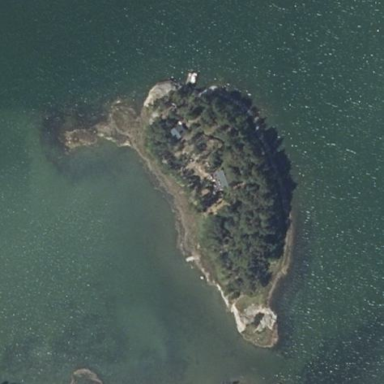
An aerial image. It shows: Islet along the natural coastline.